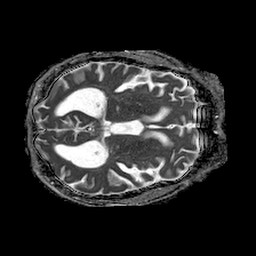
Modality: ADC
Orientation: axial
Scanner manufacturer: philips
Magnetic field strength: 1.5 T
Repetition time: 4.6 s
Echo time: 0.08515 s